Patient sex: M
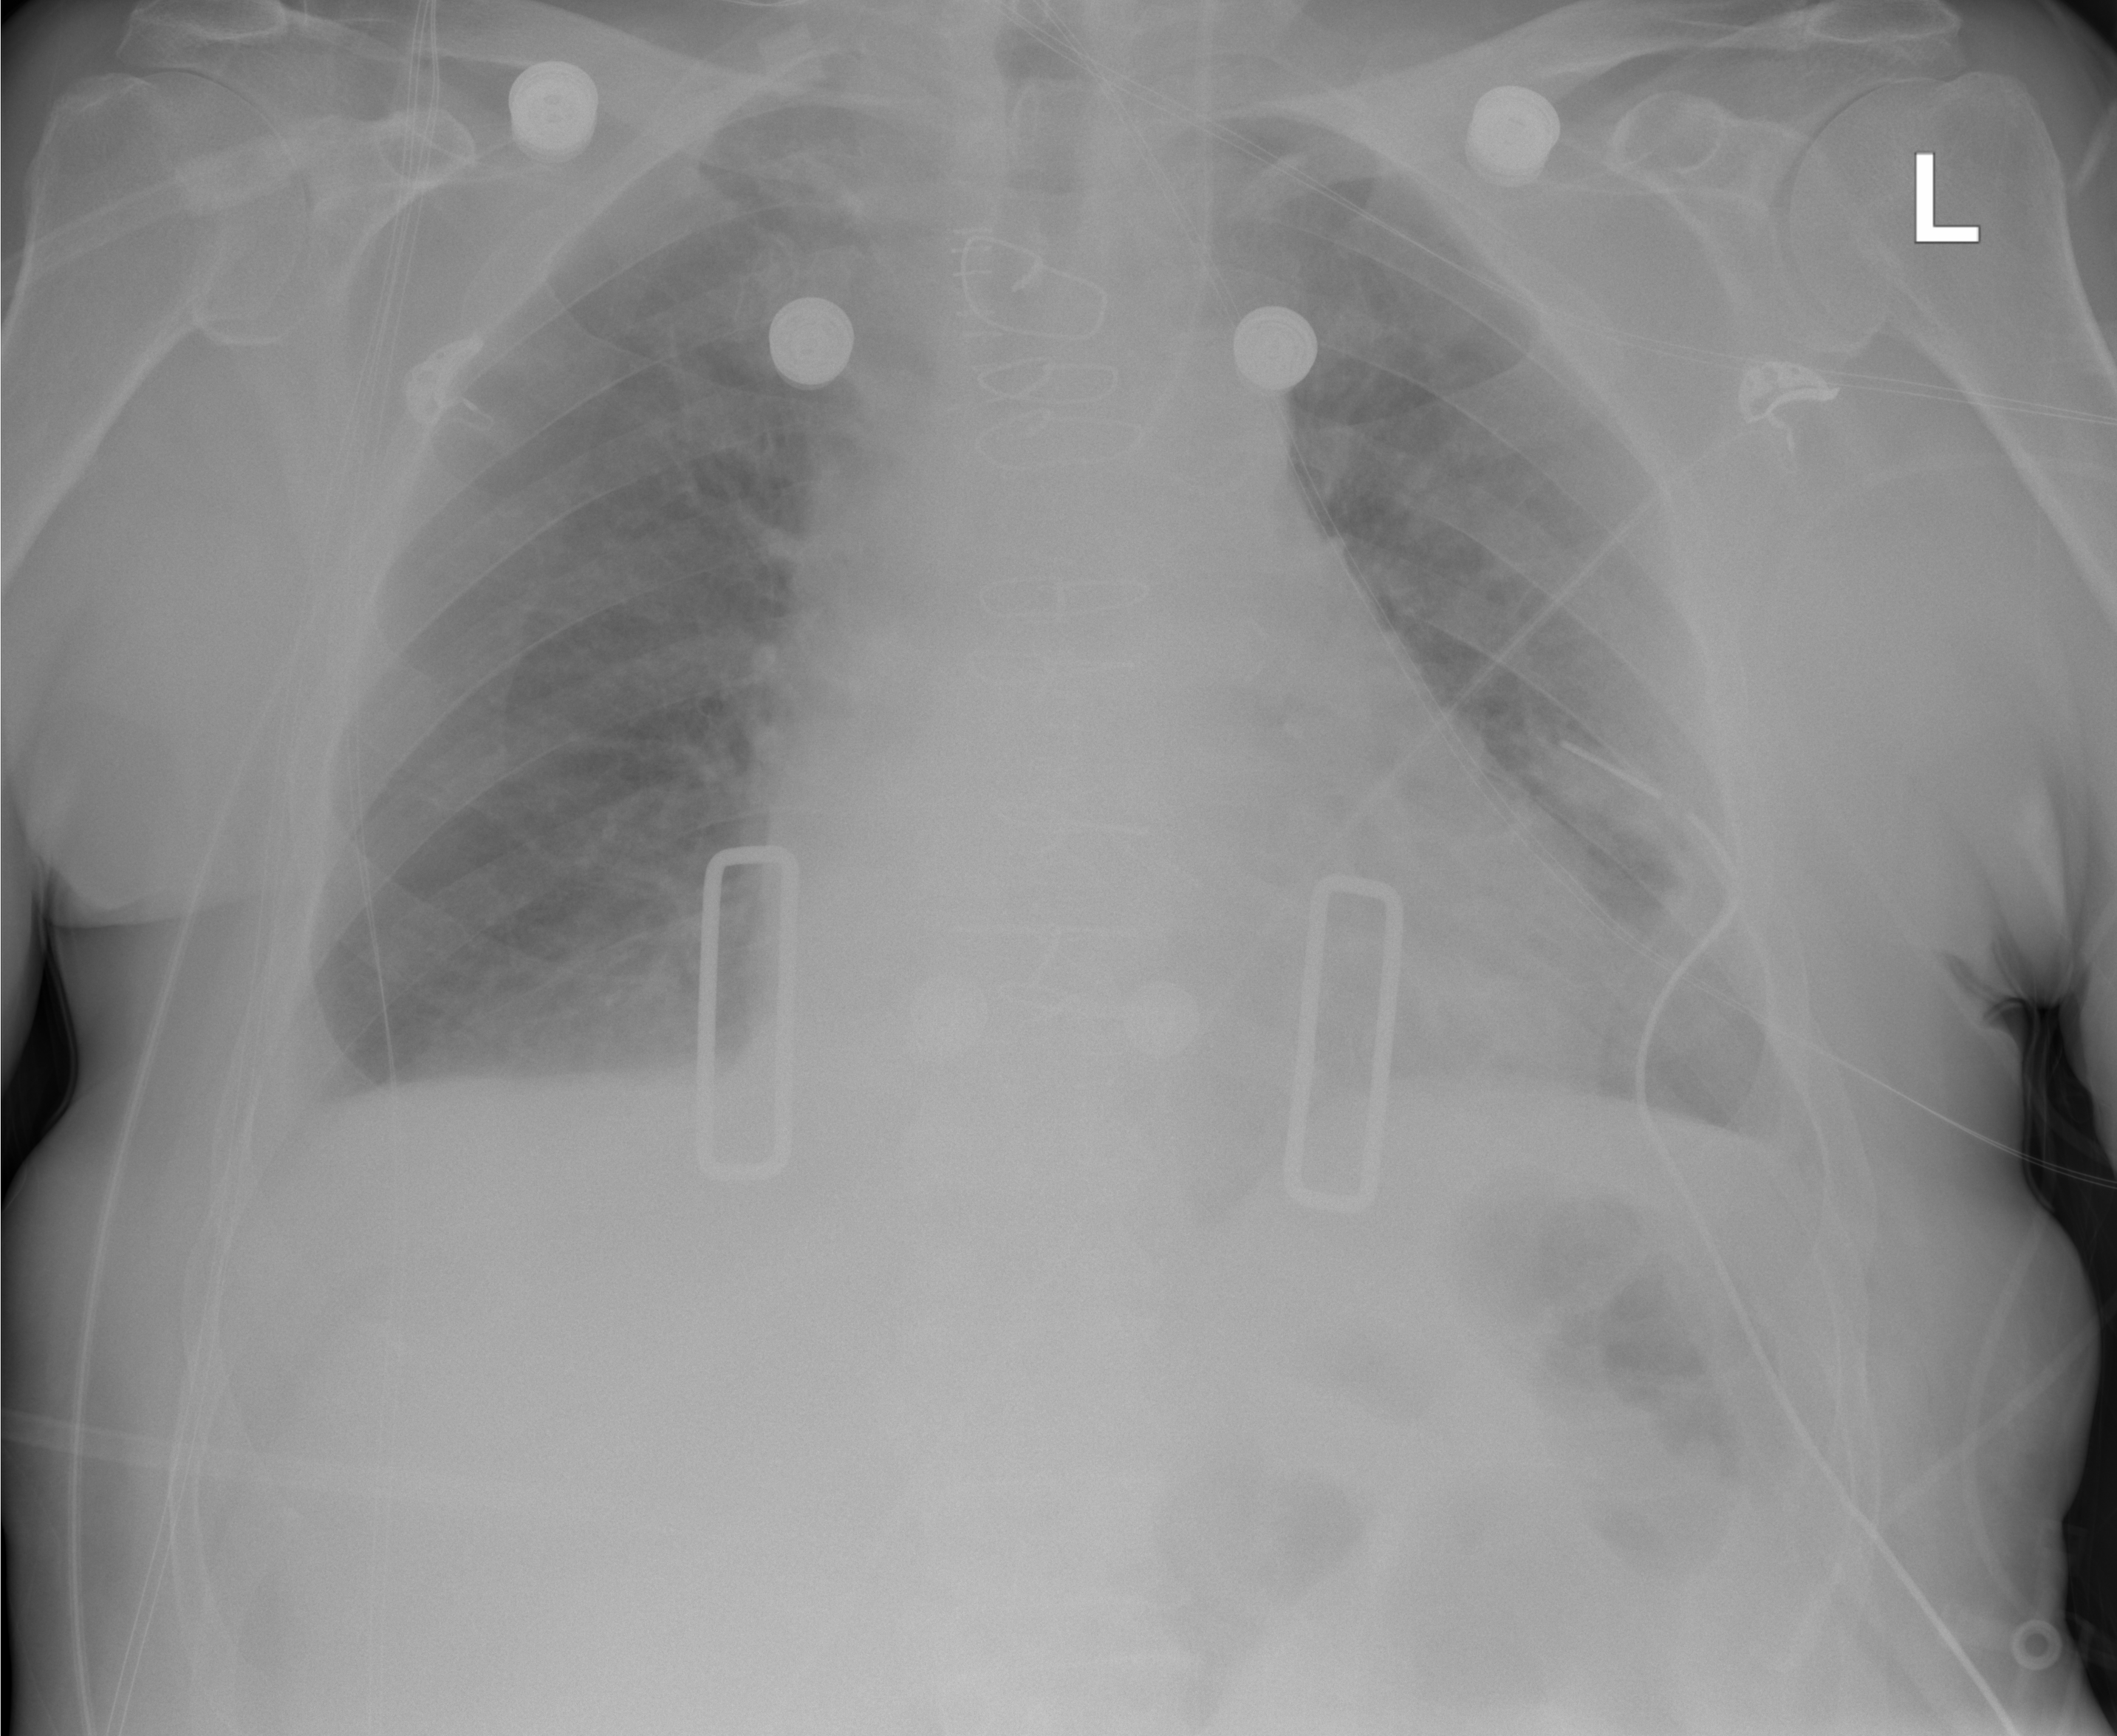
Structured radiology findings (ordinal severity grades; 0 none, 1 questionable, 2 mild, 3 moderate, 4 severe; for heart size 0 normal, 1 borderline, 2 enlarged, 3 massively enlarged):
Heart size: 2
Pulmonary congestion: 1
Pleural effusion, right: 1
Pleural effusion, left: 1
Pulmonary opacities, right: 0
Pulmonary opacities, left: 0
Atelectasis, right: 2
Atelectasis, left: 2